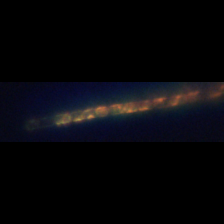
Taxon: Leptocylindrus
Group: Diatoms